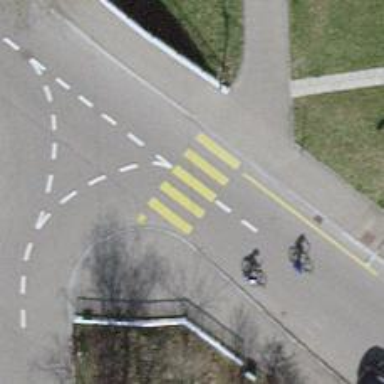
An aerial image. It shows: Marked crossing on footway.